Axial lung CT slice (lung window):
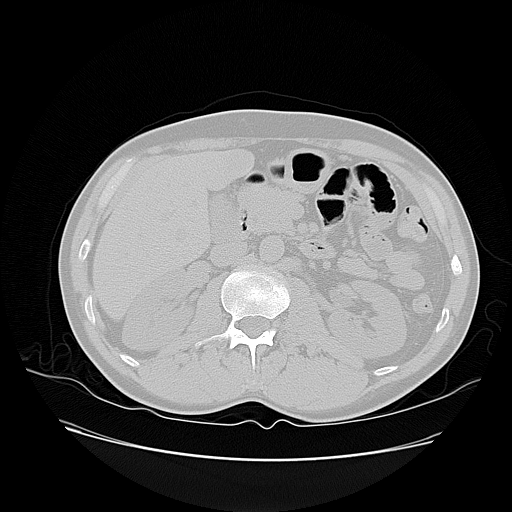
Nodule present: no